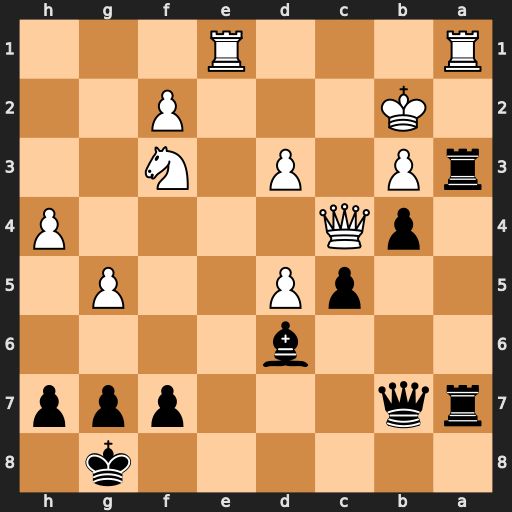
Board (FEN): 6k1/rq3ppp/3b4/2pP2P1/1pQ4P/rP1P1N2/1K3P2/R3R3
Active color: b
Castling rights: -
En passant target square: -
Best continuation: Qa8 Rxa3 Rxa3 Kc2 Ra2+ Kd1 Rxf2